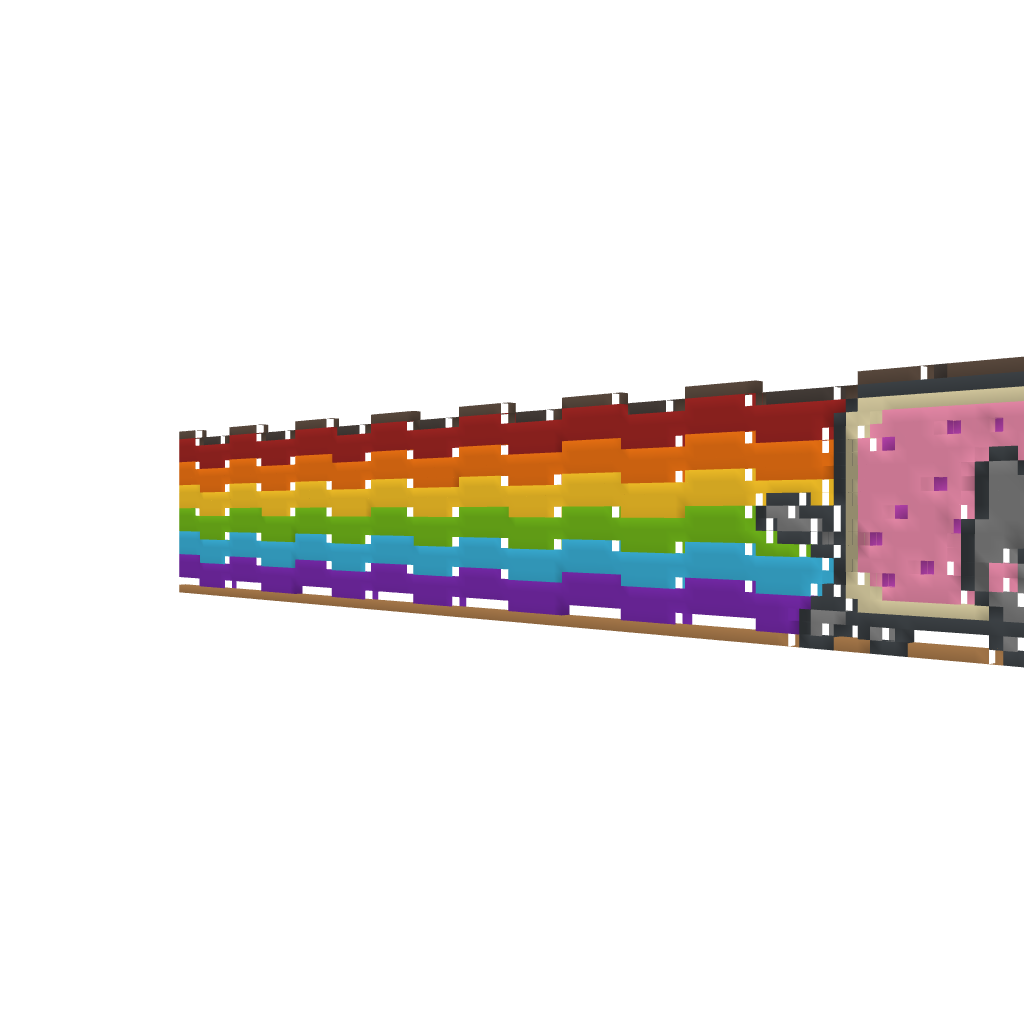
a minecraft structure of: HUGE nyan cat